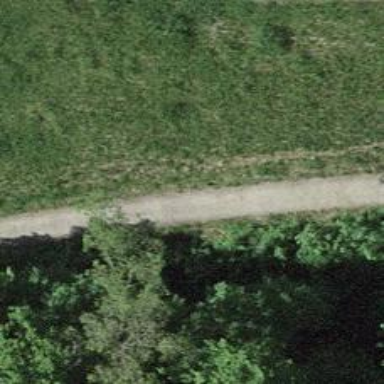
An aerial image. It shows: Path surfaced with fine gravel.